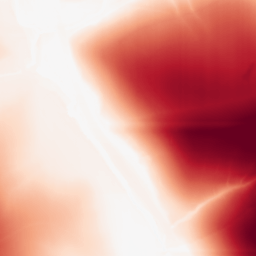
Category: morphological
Decomposition family: rolling_ball
Decomposition parameters: radius: 200
Upsampling method: quadratic
Upsampling parameters: scale: 8
Upsampling scale: 8